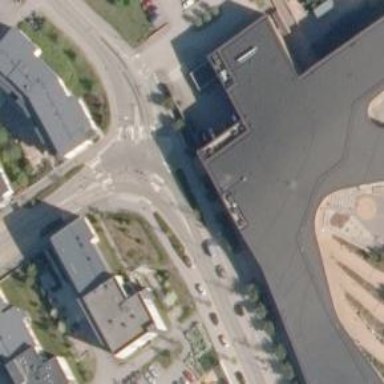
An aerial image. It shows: School building with black roof.